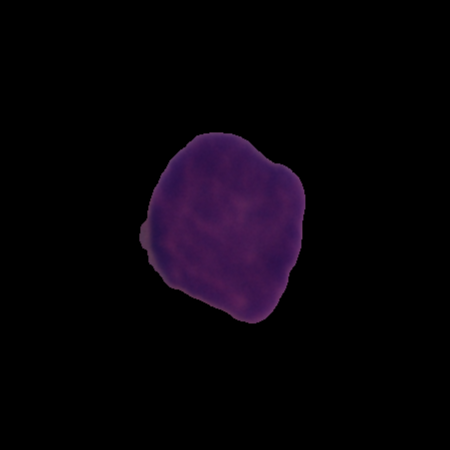
Label: cancer